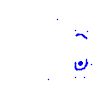
Particle: electron